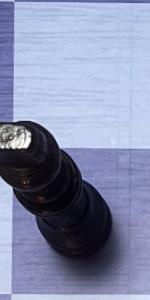
Label: King_Black